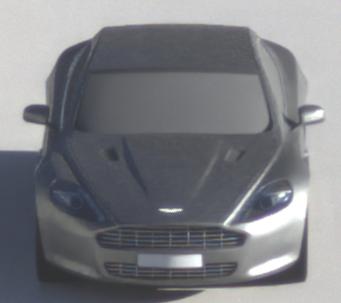
Make: Aston Martin
Model: Rapide
Detailed model: Rapide
Model produced from: 2010/03
Model produced until: 2013/07
Doors: 5
Color: gray
Road condition: dry road
Daytime: sunrise or sunset
Contrast: medium contrast